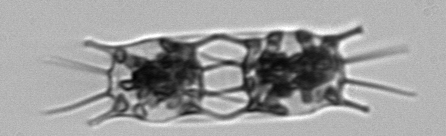
Label: Odontella